Question: In Firefox, when you +click table cells, you add/remove them to a non-contiguous selection. +drag creates a contiguous selection.

How do you find out in DOM/jQuery etc. whether a cell is selected?
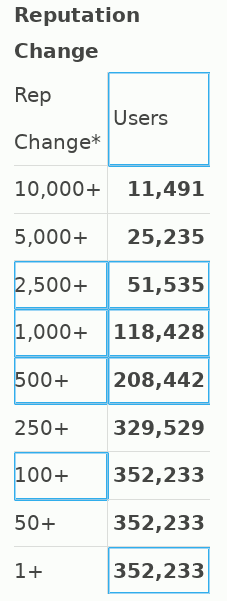
Answer: '''
function getSelectedElements() {
const selection = window.getSelection();
const selectedElements = [];
for (let i = 0; i < selection.rangeCount; i++) {
const range = selection.getRangeAt(i);
selectedElements.push(range.startContainer.childNodes[range.startOffset]);
}
return selectedElements;
}
'''